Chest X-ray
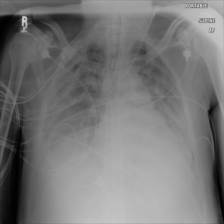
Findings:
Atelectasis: positive
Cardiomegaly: negative
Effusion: positive
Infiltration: negative
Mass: negative
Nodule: negative
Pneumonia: negative
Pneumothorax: negative
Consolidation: positive
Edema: negative
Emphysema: negative
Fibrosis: negative
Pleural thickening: negative
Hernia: negative